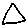
Label: triangle